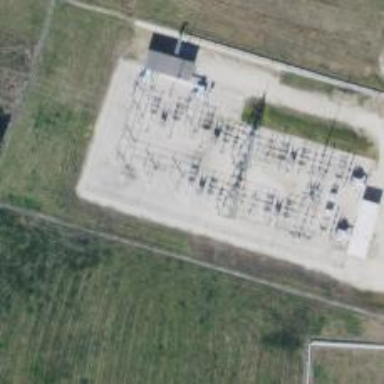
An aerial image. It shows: Switch for power supply.